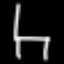
Label: chair